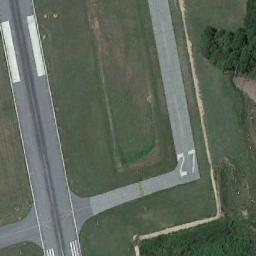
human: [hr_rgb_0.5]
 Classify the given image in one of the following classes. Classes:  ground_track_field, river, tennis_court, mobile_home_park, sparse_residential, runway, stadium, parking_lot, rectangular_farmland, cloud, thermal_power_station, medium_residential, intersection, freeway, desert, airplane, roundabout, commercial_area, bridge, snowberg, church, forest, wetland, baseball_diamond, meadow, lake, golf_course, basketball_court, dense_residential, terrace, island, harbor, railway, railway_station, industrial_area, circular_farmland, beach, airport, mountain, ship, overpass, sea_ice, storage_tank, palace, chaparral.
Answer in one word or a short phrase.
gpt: runway